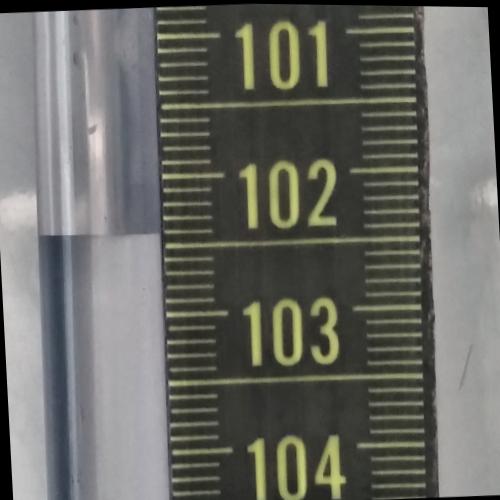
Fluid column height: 102.4 cm